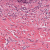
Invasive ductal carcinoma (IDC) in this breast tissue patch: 0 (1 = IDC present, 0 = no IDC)